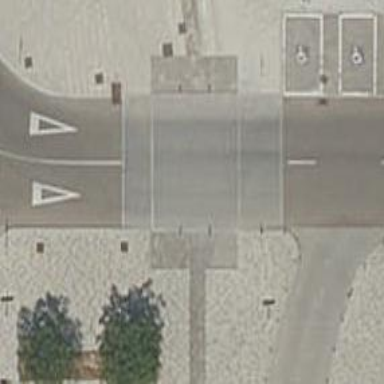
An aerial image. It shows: Uncontrolled crossing on the road.